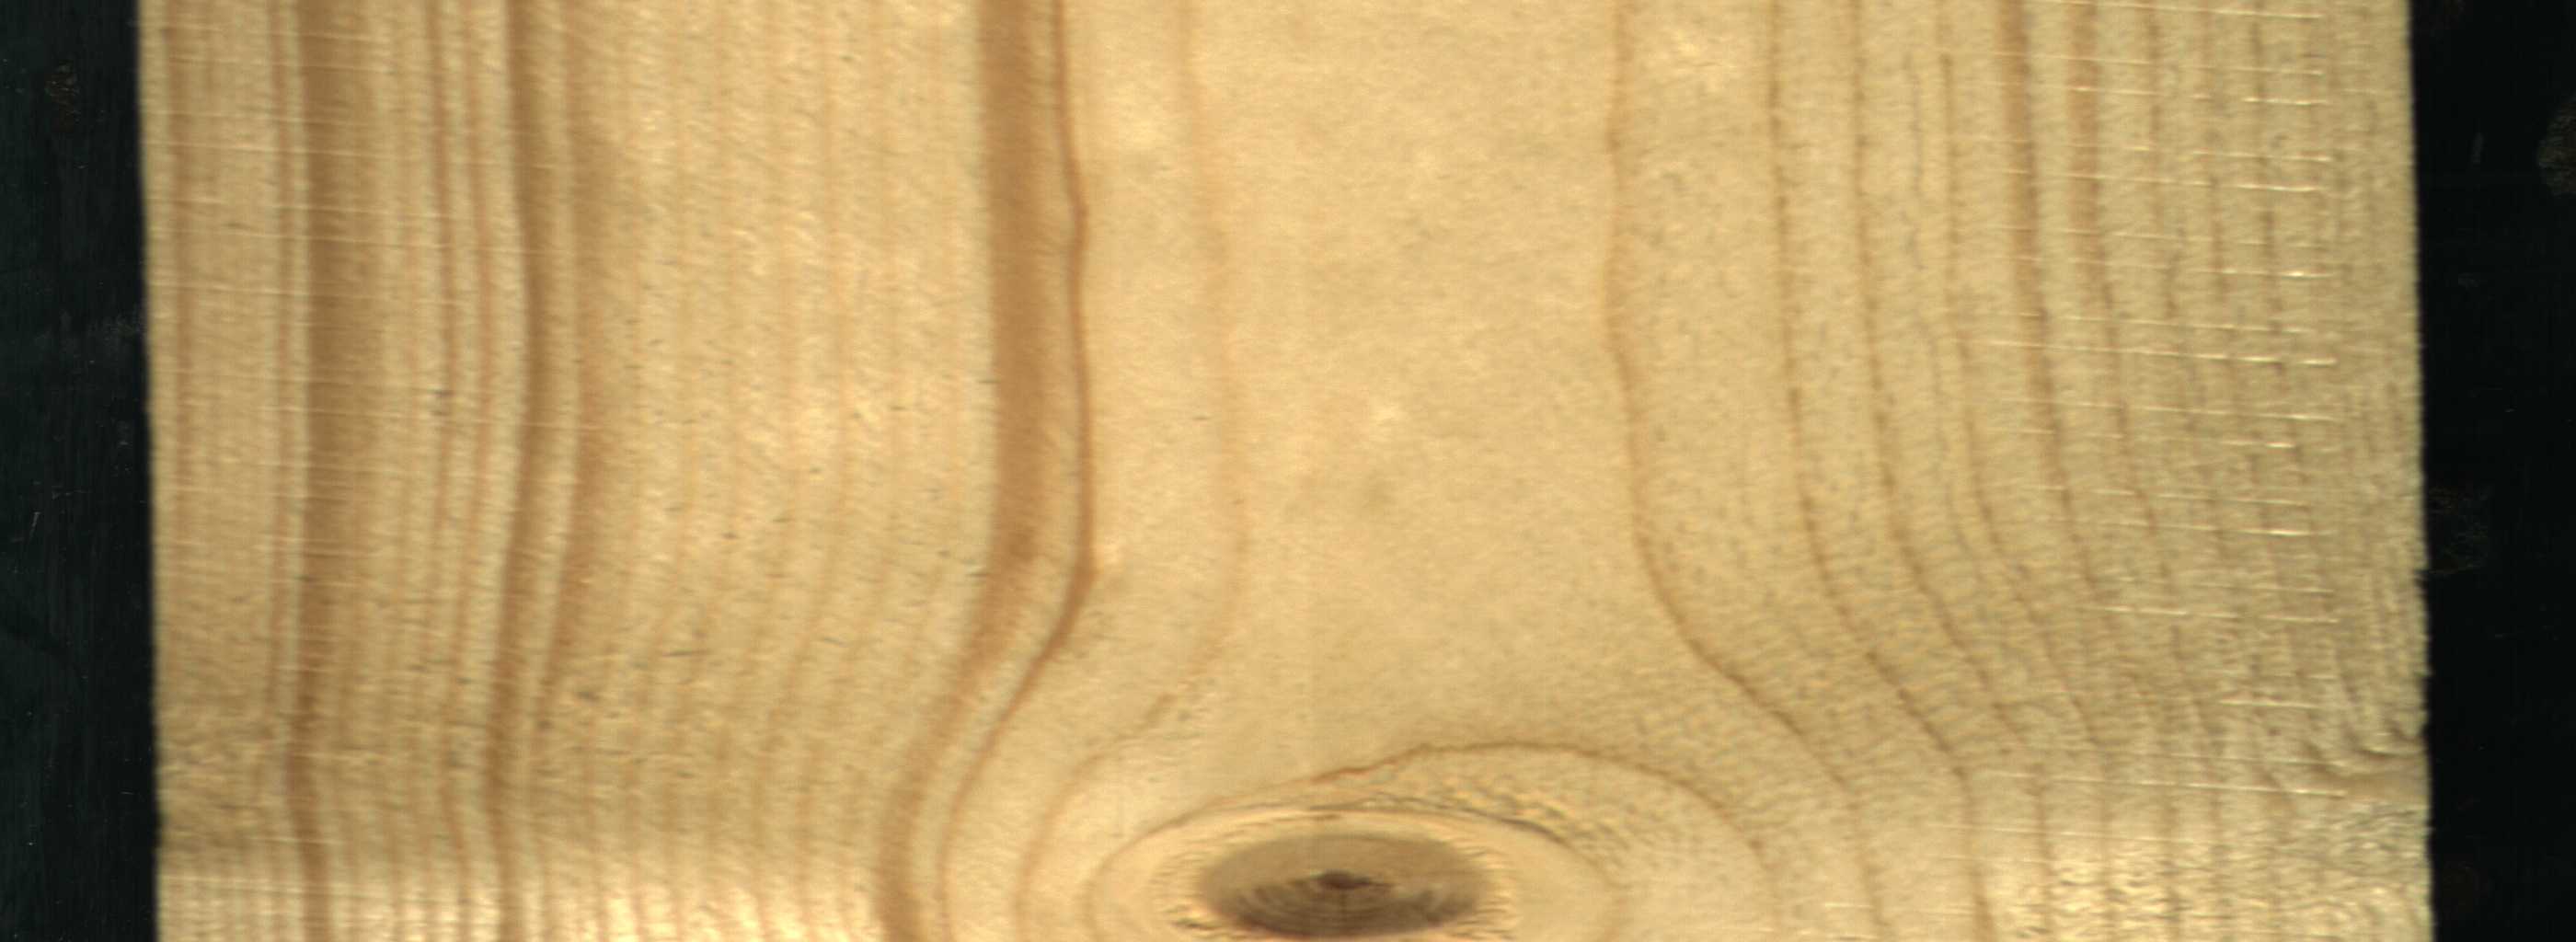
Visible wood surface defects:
Live_Knot